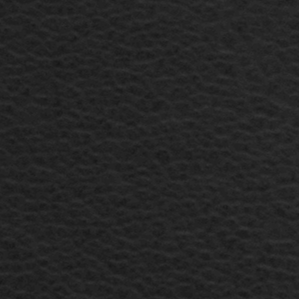
Label: frost